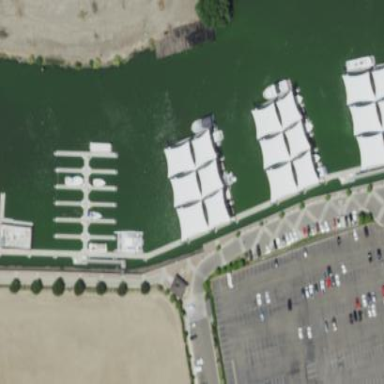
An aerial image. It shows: Marina area for leisure land.